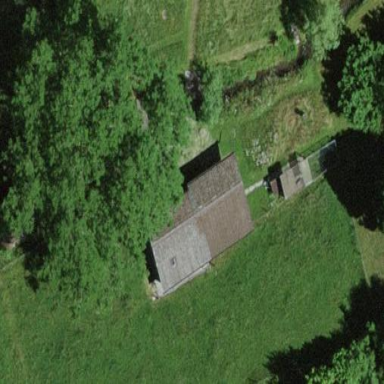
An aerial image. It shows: Farm auxiliary building.